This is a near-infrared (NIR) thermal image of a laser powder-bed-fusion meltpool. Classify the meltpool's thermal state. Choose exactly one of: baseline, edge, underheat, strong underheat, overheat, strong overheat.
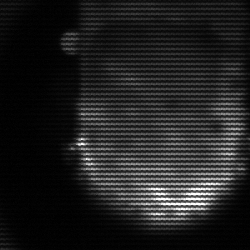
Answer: baseline